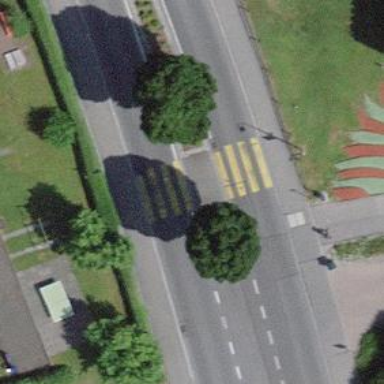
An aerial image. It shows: Kerb barrier.